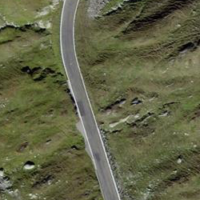
EUNIS habitat code: 26
Species observed at this site:
Gentiana bavarica